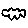
Label: cloud